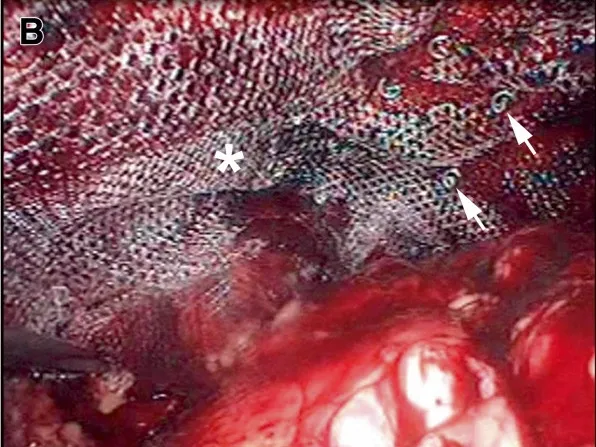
Intraoperative images of the hernia repair. (B) Securing of polypropylene mesh (arrows) after complete patching of the fascia defect (asterisk).
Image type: medical_photograph (other_medical_photograph)